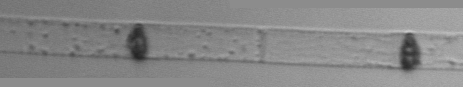
Label: Dactyliosolen_blavyanus